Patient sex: F
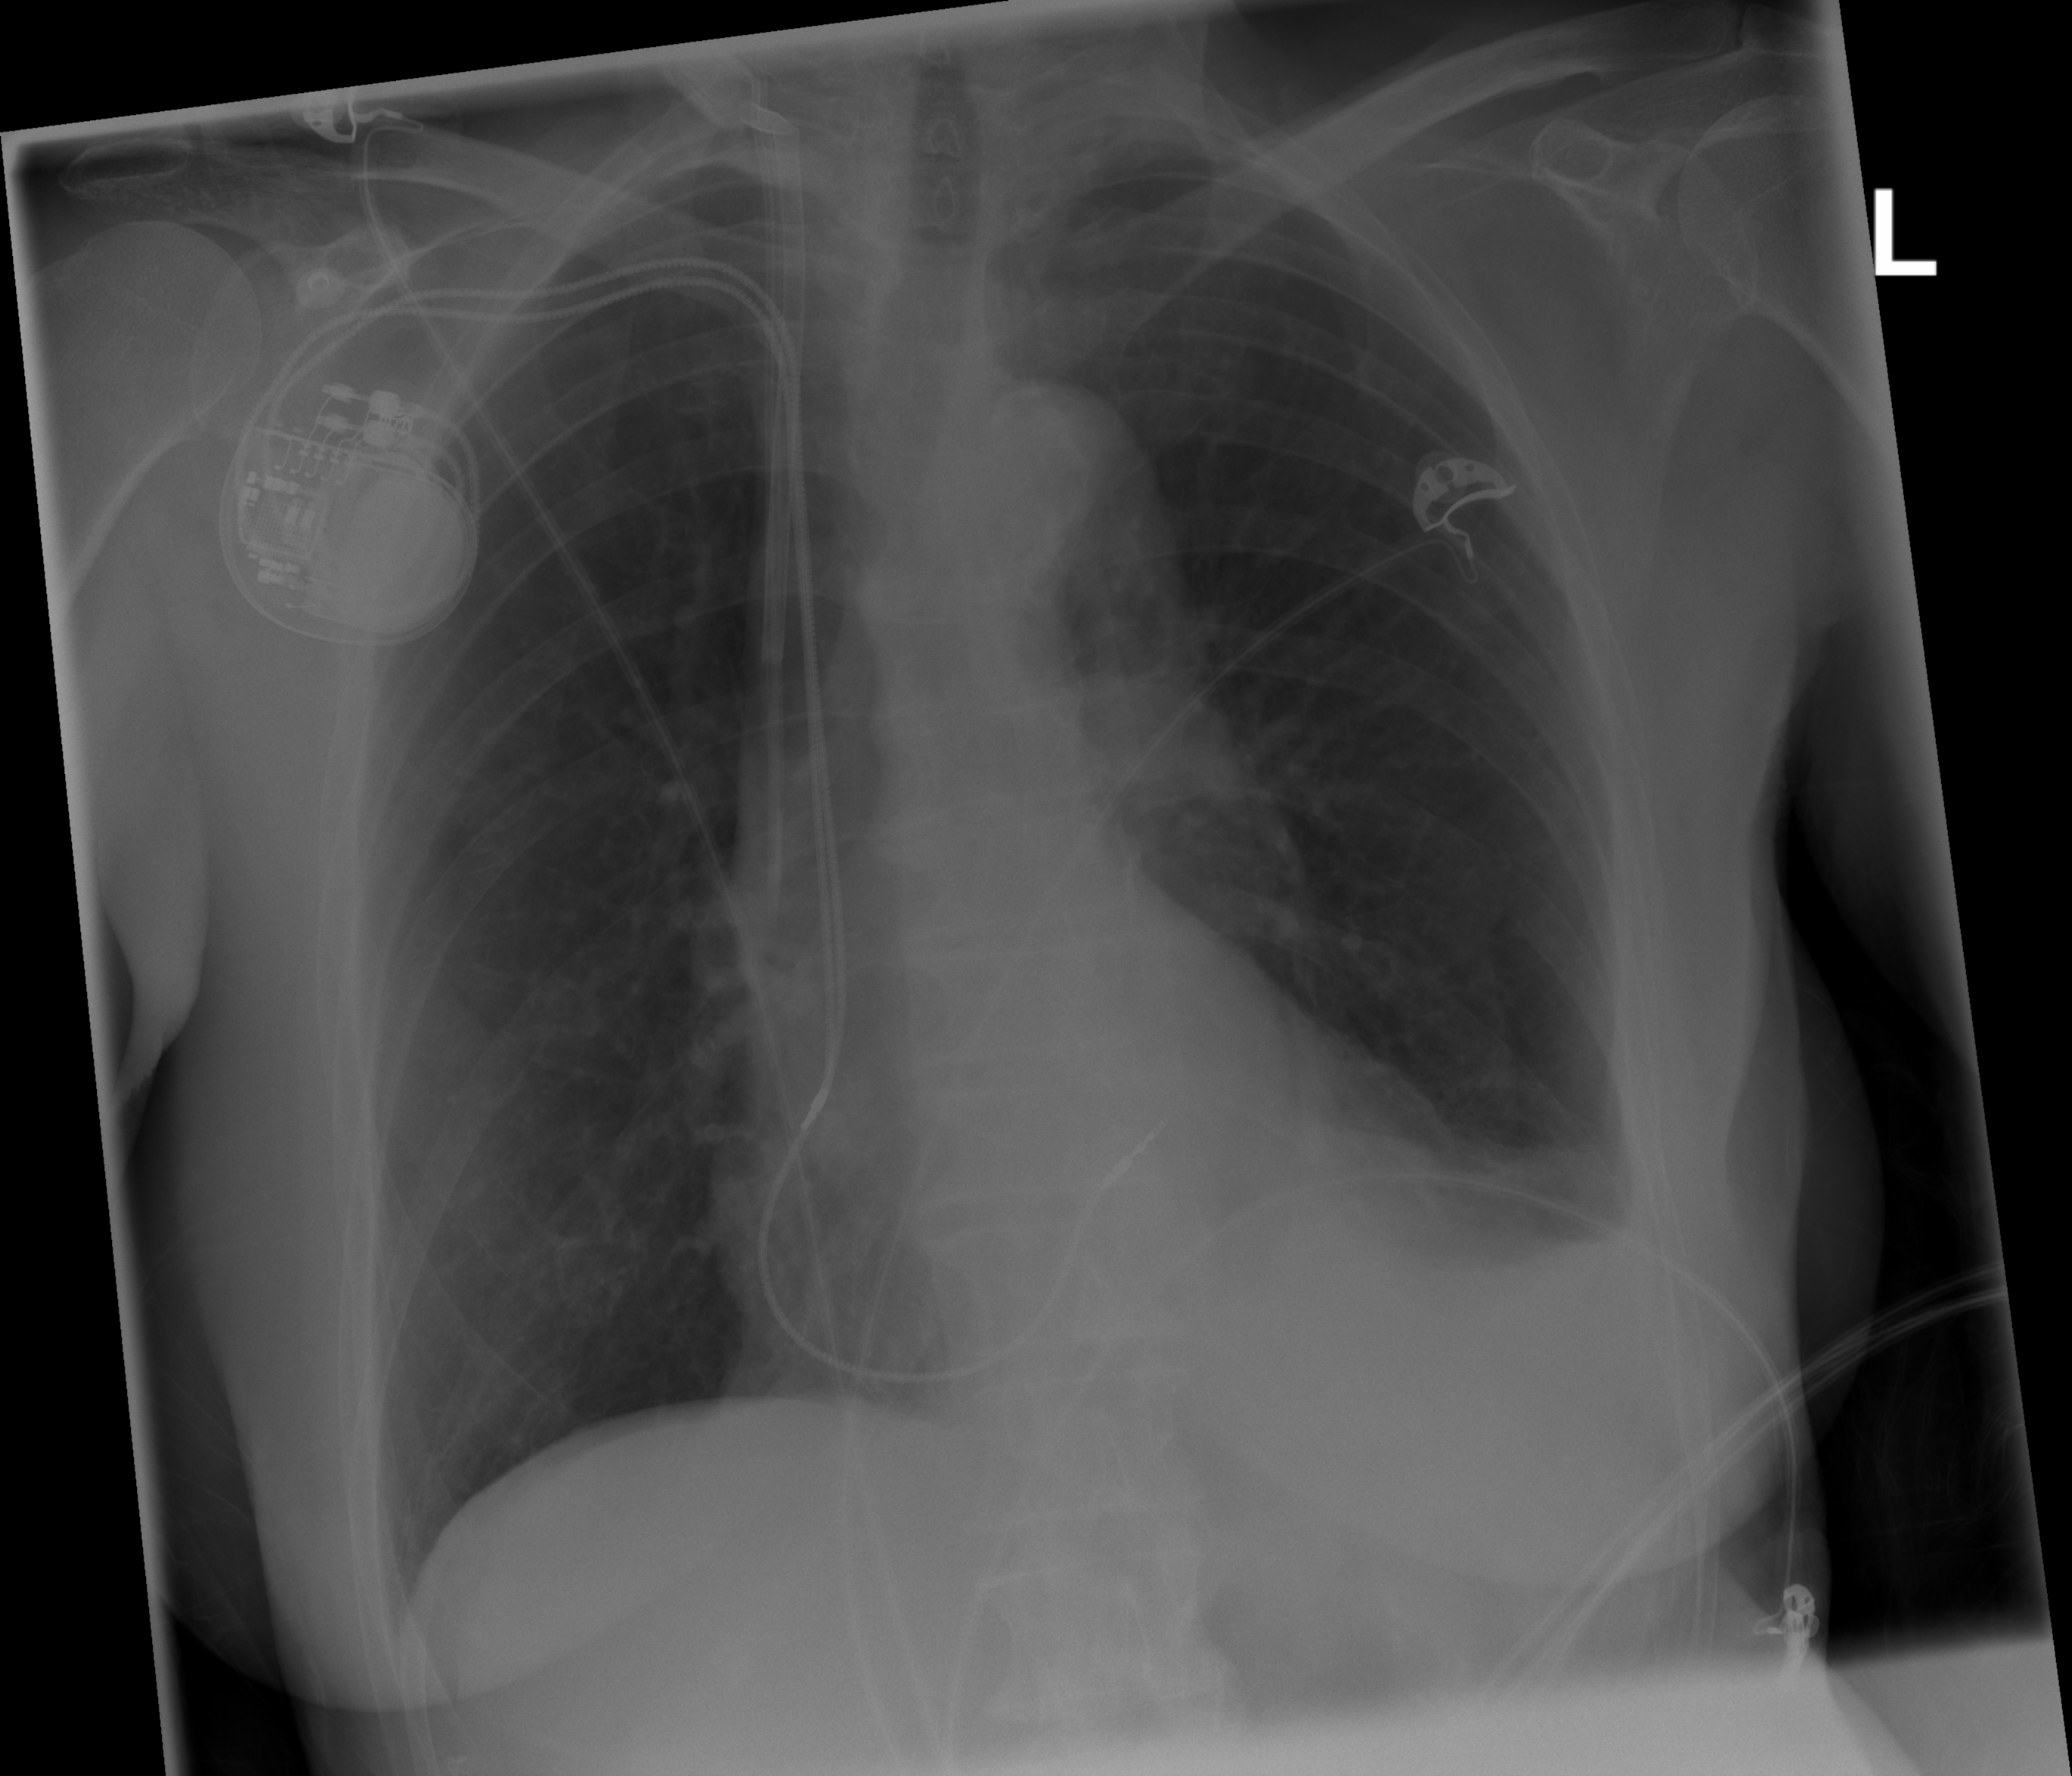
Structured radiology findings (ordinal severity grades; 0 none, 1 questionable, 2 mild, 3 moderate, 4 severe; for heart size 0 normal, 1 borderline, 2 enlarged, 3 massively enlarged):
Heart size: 1
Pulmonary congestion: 0
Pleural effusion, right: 0
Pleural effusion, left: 2
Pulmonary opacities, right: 0
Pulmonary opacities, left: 0
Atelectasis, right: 0
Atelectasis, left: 2